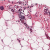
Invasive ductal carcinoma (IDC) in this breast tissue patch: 0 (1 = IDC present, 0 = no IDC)